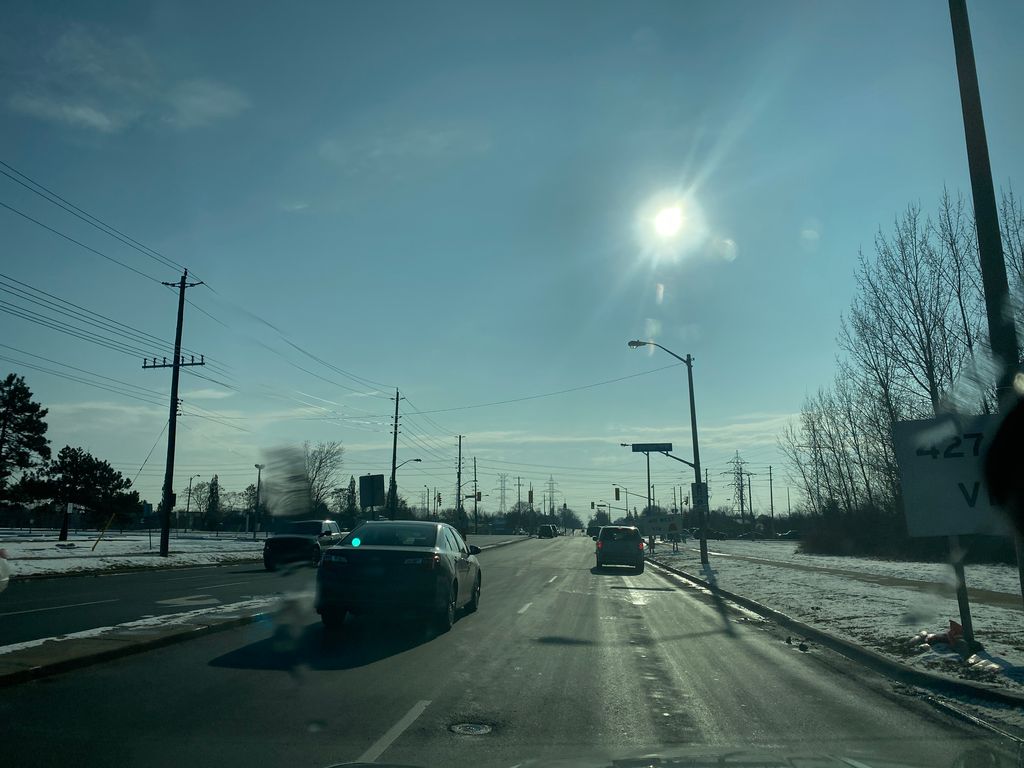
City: toronto